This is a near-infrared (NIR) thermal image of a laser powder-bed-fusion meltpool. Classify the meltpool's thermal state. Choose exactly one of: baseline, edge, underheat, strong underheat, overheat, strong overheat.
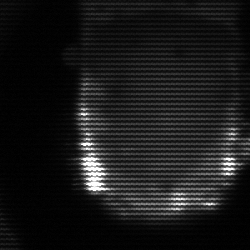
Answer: baseline